Question: I have a Spring project created using maven. The following is my directory structure.

I want to add css images to this project. For this, i created a resources folder inside the web-inf directory and placed an image there. To my dispatcher servlet xml, i added 3 lines, pertaining to mvc. One line is in the xmlns:mvc and the other 2 are the last 2 lines in the schema location:
http://www.springframework.org/schema/beans
<URL>
<URL>
<URL>
<URL>
<URL>">
The mvc xmlns and xsi locations were not present earlier, i added them so that the following line works:
'''
<mvc:resources location="/resources/**" mapping="/resources"/>
'''
When i add the above 3 lines, My project does not work. I get the error:
'''
description The requested resource is not available.
'''
If i remove the mvc lines from the beans declaration and run the project w/o images/css the project runs.
Can anyone help me with this? If the above method is not the way to add css and images to a spring mvc project, please point out to the correct way.
Thanks a lot!
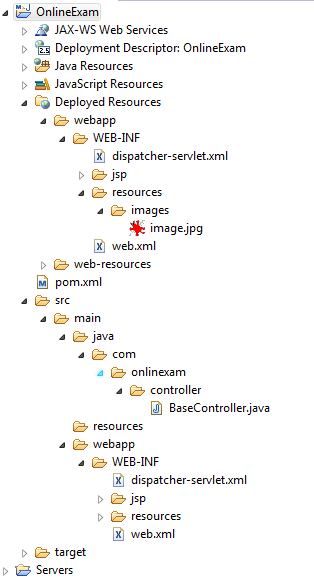
Answer: You need a small change viz.
'''
<mvc:resources mapping="/resources/**" location="/resources/" />
'''
plus according to standard maven project create a new folder and put your resources in this
'''
src/main/resources
'''